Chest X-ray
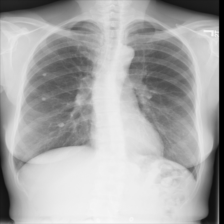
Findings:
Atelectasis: negative
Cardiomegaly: negative
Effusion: negative
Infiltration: negative
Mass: negative
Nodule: negative
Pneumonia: negative
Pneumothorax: negative
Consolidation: negative
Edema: negative
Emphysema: negative
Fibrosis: negative
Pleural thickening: negative
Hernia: negative